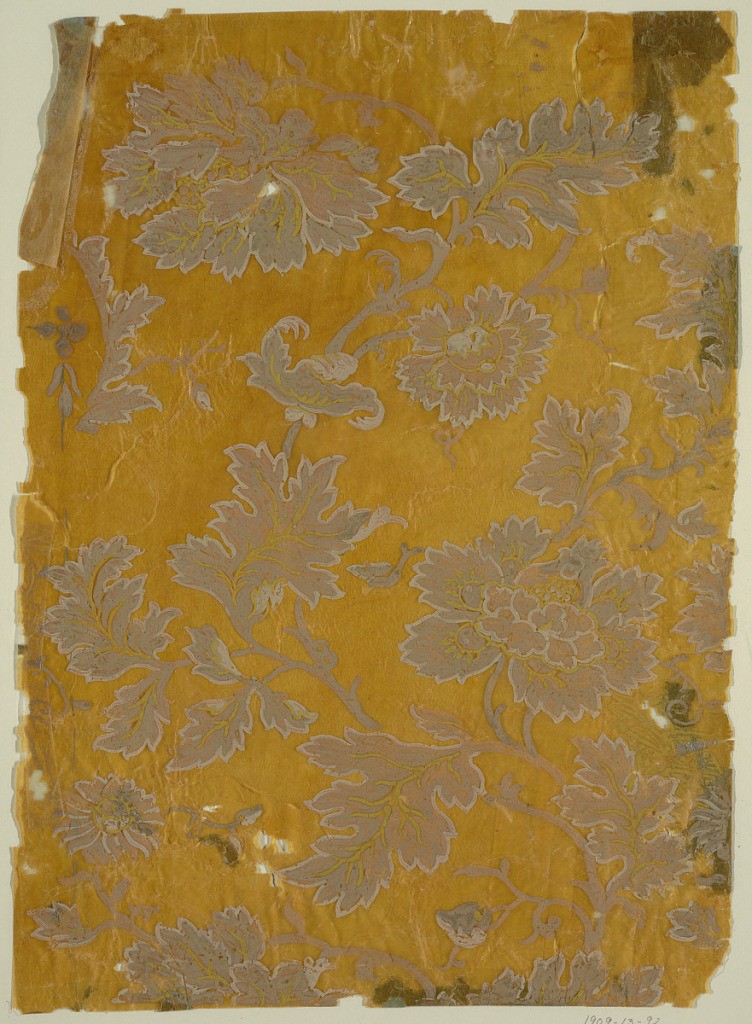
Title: Design for a Woven Fabric
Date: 1815–1840
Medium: Brush and gray, yellow, and white gouache on oily tracing paper
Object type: Drawing
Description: Rising undulated vine-like stem with leaves and two big and two small sized blossoms of different designs